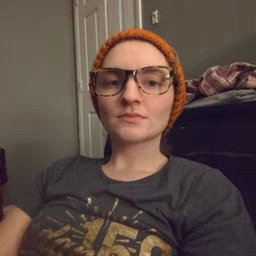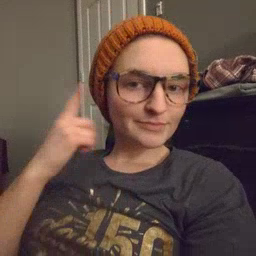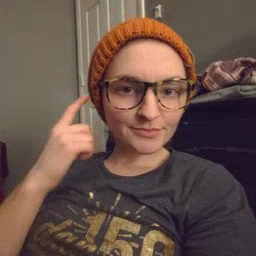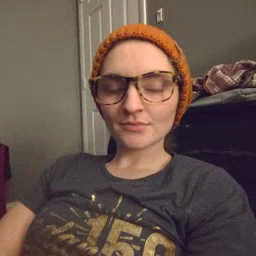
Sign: ear